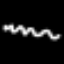
Label: squiggle